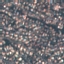
Land use / land cover class: Residential